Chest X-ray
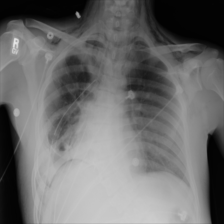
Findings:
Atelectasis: negative
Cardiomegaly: negative
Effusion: negative
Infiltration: negative
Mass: negative
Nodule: negative
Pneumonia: negative
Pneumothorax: positive
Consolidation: negative
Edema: negative
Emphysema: negative
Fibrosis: negative
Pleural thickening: negative
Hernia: negative